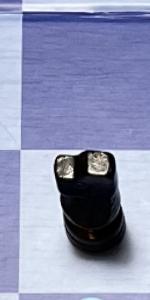
Label: Knight_Black